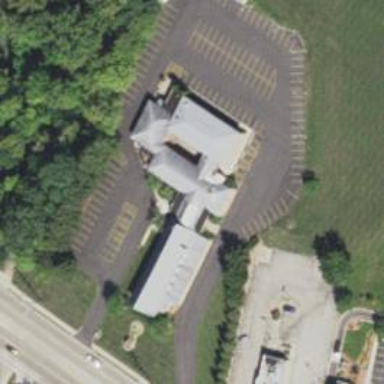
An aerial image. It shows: Beautiful church building.